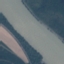
Land use / land cover: River